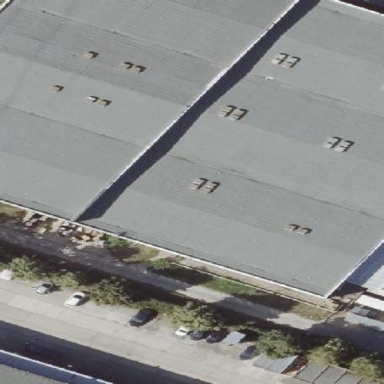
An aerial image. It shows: Warehouse building.